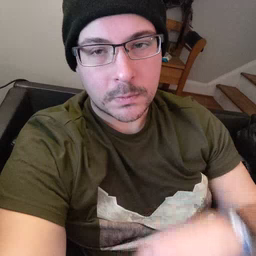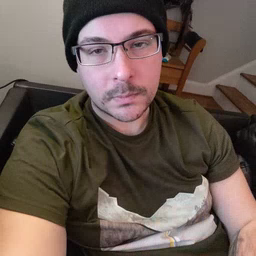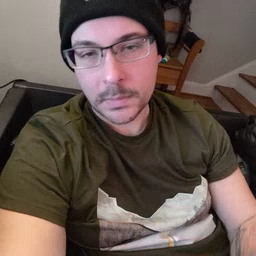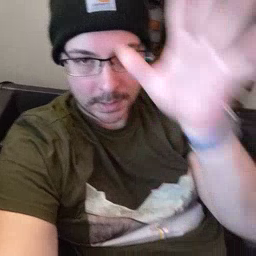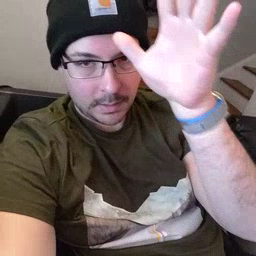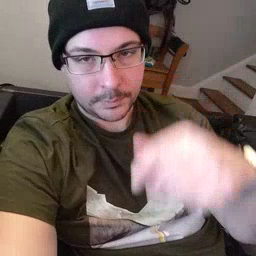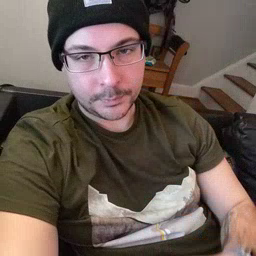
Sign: dad